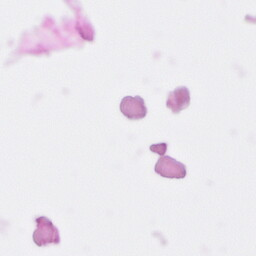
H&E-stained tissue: Pancreatic